Interaction volume radius: 5 \u00c5
Interaction volume height: 40 \u00c5
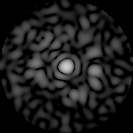
Disorder parameter: 0.855